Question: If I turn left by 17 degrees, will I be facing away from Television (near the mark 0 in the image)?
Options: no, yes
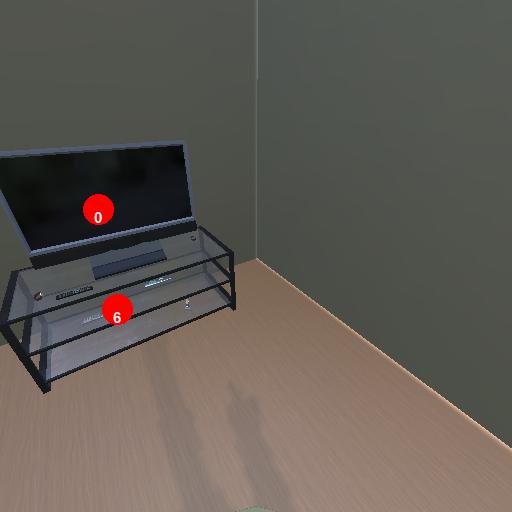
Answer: no